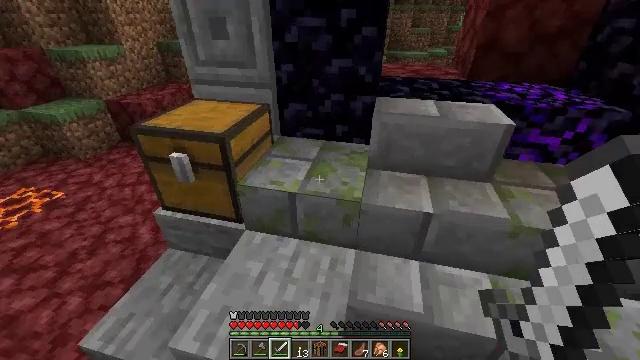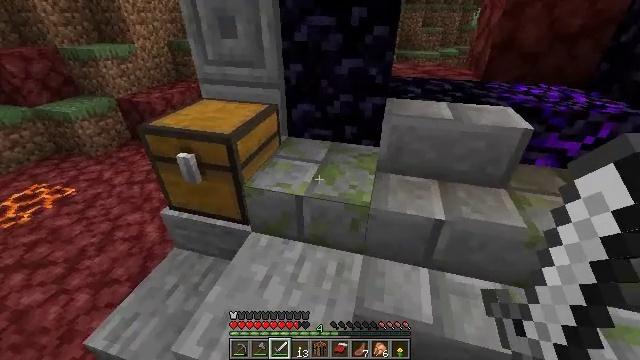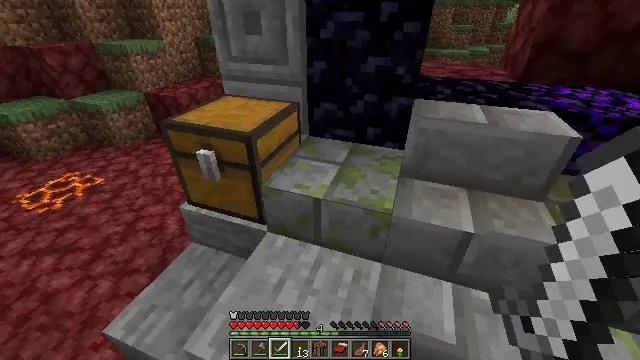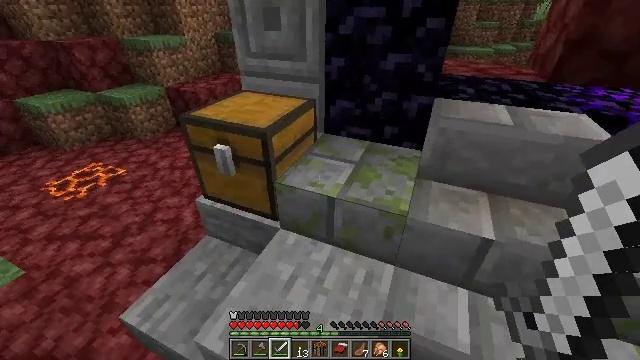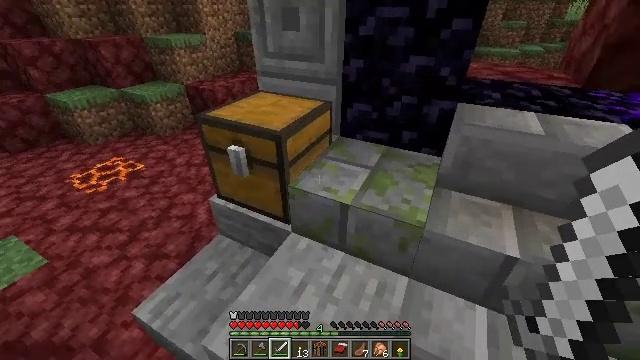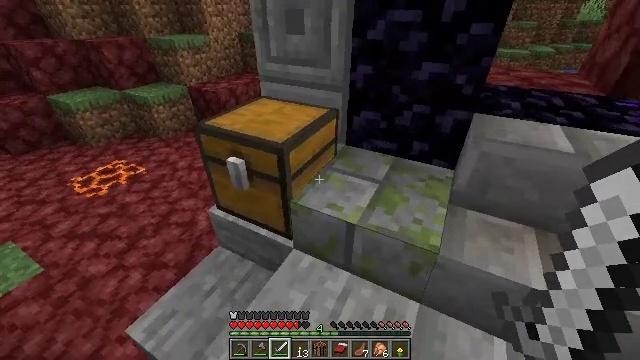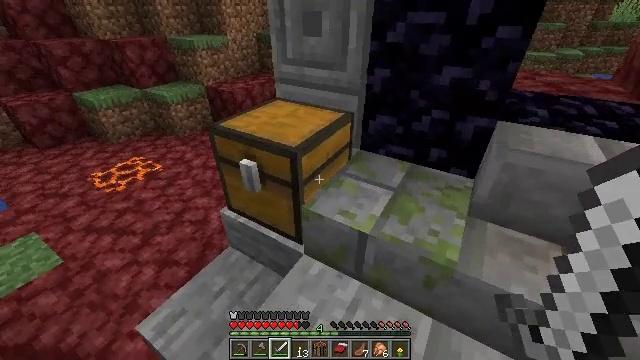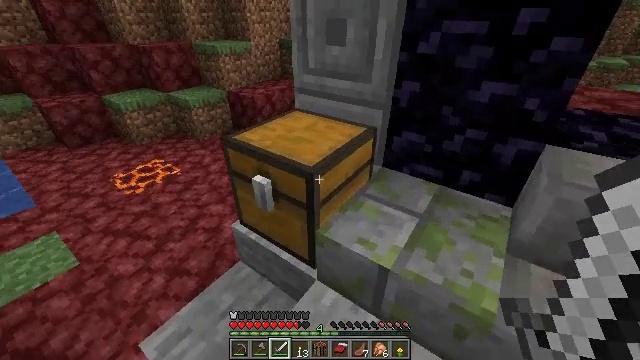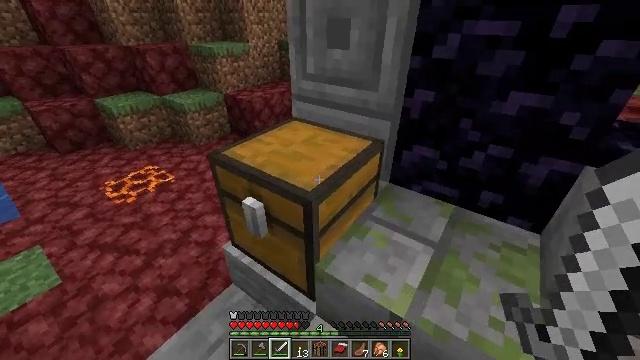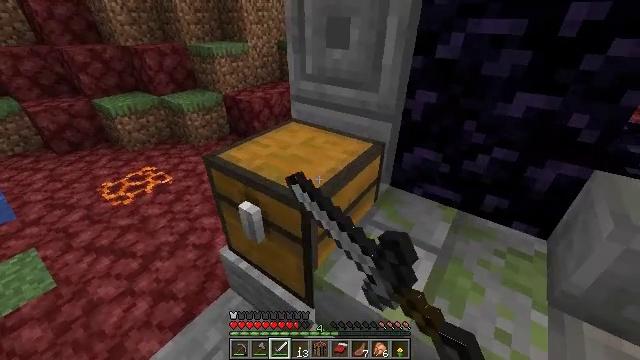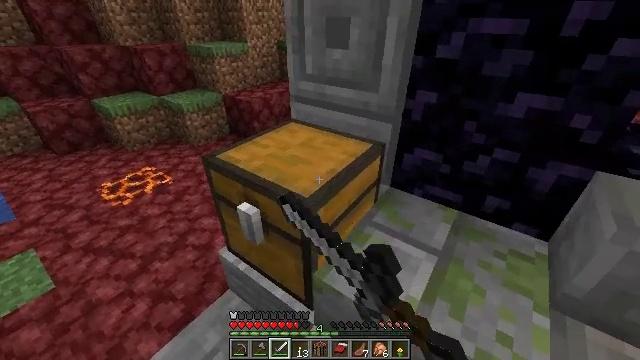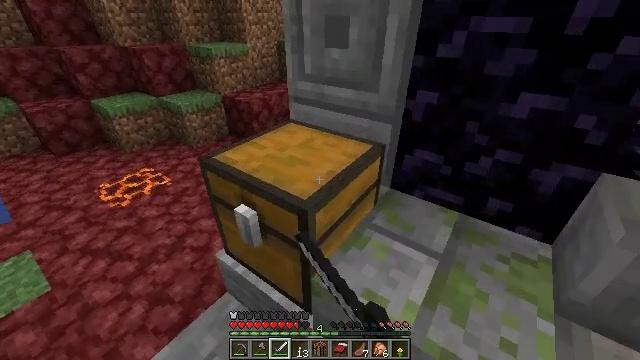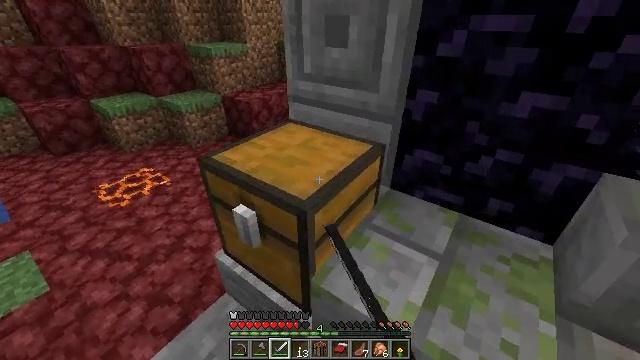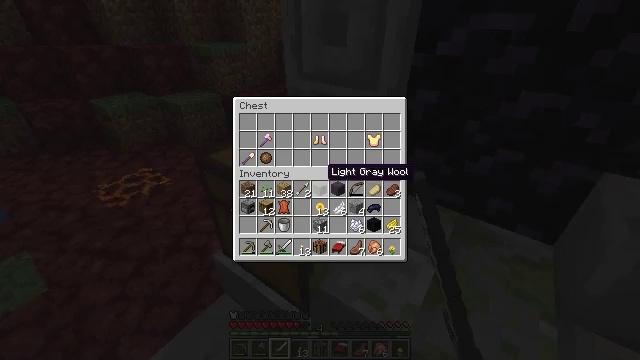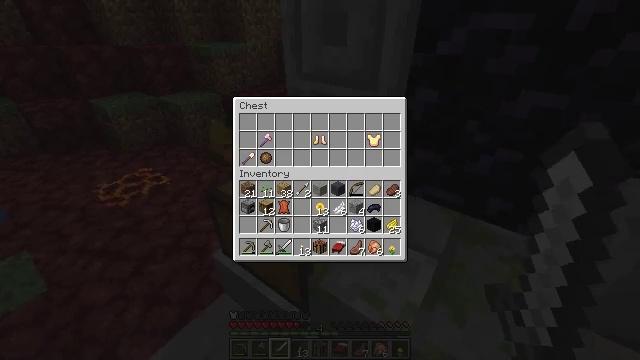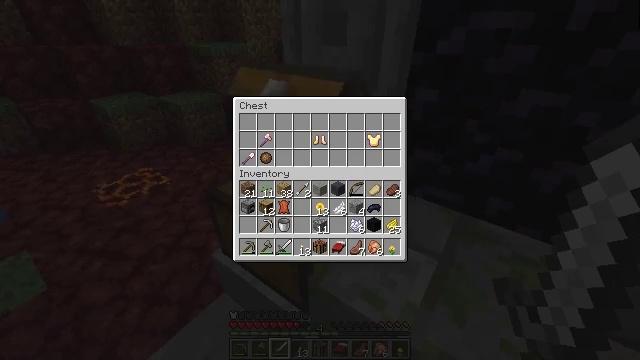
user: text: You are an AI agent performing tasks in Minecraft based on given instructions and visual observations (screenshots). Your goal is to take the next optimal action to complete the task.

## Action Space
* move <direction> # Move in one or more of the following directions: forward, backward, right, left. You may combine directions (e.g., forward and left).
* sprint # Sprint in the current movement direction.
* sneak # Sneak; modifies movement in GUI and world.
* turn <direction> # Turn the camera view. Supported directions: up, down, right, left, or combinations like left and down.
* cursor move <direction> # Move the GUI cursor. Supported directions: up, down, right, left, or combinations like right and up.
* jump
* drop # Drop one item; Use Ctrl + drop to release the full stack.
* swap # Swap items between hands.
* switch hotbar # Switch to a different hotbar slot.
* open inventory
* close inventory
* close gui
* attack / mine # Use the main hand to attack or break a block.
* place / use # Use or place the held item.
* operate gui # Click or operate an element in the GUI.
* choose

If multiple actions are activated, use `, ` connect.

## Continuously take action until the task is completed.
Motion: motion action
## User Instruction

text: Drop a bow.
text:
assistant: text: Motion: turn left
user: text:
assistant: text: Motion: turn left
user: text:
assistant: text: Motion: turn left
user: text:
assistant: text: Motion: move forward, turn left
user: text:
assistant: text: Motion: move forward, turn left
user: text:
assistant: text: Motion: move forward, turn left
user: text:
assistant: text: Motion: move forward, turn left
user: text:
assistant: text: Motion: use / place
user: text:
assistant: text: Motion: use / place
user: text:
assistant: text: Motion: use / place
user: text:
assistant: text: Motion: use / place
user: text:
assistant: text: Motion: no_op
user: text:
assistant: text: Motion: open gui
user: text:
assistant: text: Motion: cursor move right and down
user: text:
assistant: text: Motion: no_op
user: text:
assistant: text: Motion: no_op
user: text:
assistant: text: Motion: no_op
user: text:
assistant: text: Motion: no_op
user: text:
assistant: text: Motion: no_op
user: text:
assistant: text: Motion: no_op
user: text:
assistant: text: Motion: no_op
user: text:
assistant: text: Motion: no_op
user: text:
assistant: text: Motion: no_op
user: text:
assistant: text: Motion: no_op
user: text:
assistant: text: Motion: no_op
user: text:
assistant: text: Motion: no_op
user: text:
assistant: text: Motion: cursor move left
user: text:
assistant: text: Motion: cursor move left
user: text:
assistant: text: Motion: cursor move left
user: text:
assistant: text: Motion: cursor move left